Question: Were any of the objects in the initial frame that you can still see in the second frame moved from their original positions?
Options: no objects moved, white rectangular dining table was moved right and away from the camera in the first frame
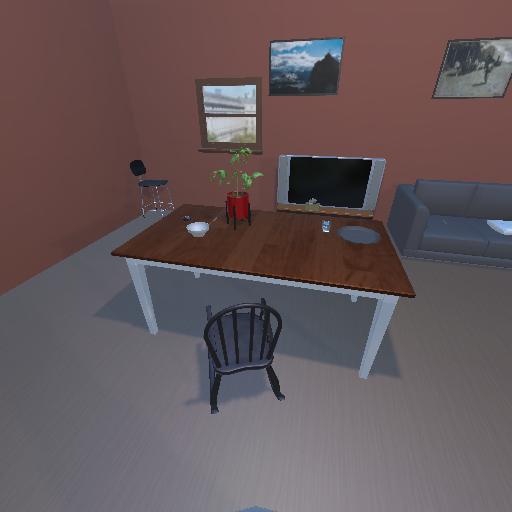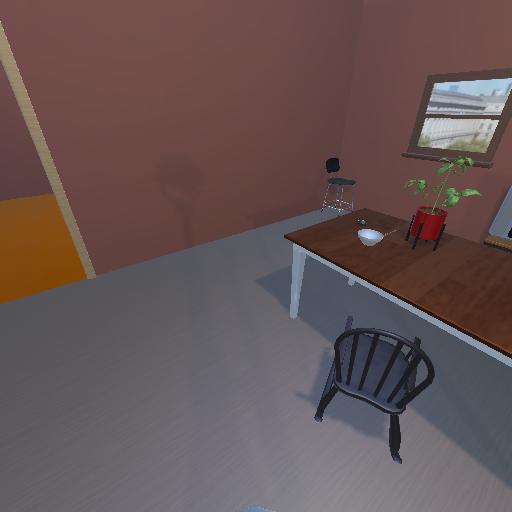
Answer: no objects moved